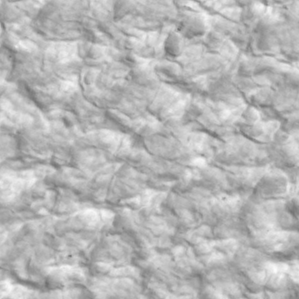
Label: non_frost